Question: I am trying to create a custom web component with the following characteristics:
- '<li>''<ul>''<ol>'- '<li>''<li>'
I've been experimenting with CSS and polymer.dart, but right now I'm pretty much stuck. Is there any way to create such element using polymer.dart?
The current implementation renders like the following image:

Each box is an '<li>' element with an absolute coordinate. The boxes are currently positioned randomly, but what I really want to do is layout each box so they do not overlap each other.
The current problem is that I cannot measure the size of each child until they are actually rendered. I tried using hidden dummy elements to measure the size beforehand, but it seems polymer doesn't update the DOM until afterwards, so I can't even use dummy elements.
The current implementation can be found at <URL>.
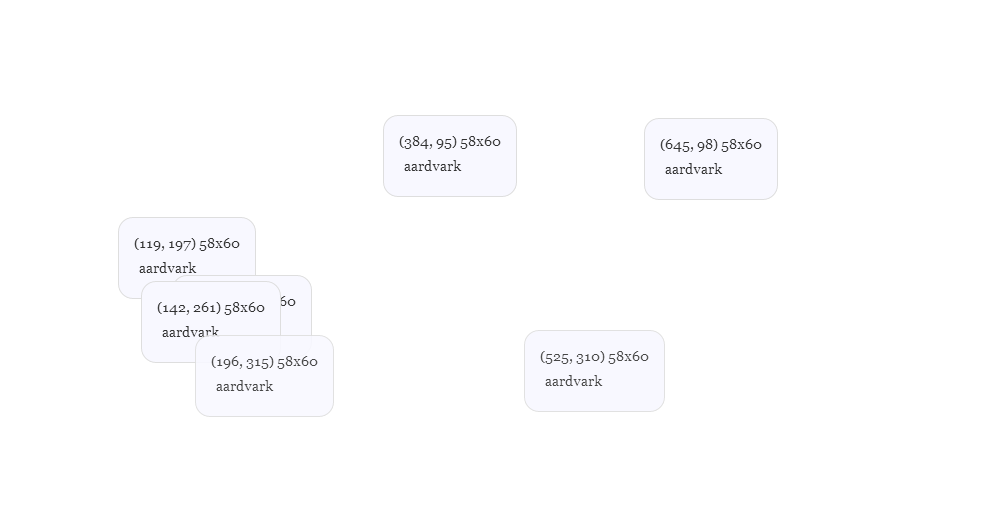
Answer: Thanks to Gunter, I was able to implement a custom '<ul>' (a '<ul>' wrapper web component to be precise) using 'MutationObserver' and it worked perfectly.
I made a sample project that demonstrates how I used 'MutationObserver' with Polymer.dart if anyone is intrested.
<URL>
In the sample, I used 'MutationObserver' like the following:
'''
@override
void enteredView() {
super.enteredView();
_root = shadowRoot.querySelector("#root");
// observe change of child elements for a 2 pass layout approach
var mo = new MutationObserver(onChildMutation);
mo.observe(_root, childList:true);
_observer = mo;
}
/// Called when a mutation occurs to the target element
void onChildMutation(List<MutationRecord> changes, MutationObserver observer) {
// layout children depending on its rendering size
int itemCount = 0;
int bounceBackDelta = bouncebacknum - 1;
int nextBounceBack = bounceBackDelta;
int xOffset = 0;
int yOffset = 0;
bool offsetRight = true;
for (var record in changes) {
var added = record.addedNodes;
var removed = record.removedNodes;
for (var a in added) {
if (!(a.nodeType == Node.ELEMENT_NODE && a is CustomListItem)) {
// ignore nodes expect for the one we want
continue;
}
var elem = a as CustomListItem;
var width = elem.clientWidth;
var height = elem.clientHeight;
// print("${width}x${height}");
var unit = "px";
if (elem.item.entered) {
// This item is already displayed
// so place the view at the same position
var l = "${elem.item.rect.left}${unit}";
var t = "${elem.item.rect.top}${unit}";
elem.style.left = l;
elem.style.top = t;
} else {
// This item is a new one.
// Layout the remark at a sufficient position
Rectangle<int> posRect;
if (offsetRight) {
posRect = new Rectangle<int>(xOffset,yOffset,width, height);
} else {
posRect = new Rectangle<int>(xOffset-width, yOffset, width, height);
}
var l = "${posRect.left}${unit}";
var t = "${posRect.top}${unit}";
elem.style.left = l;
elem.style.top = t;
elem.item.rect = posRect;
applyAnimation(elem, "fadein", 250);
elem.item.entered = true;
}
// update offset depending on direction
if (offsetRight) {
xOffset += width;
} else {
xOffset -= width;
}
// update bounceback state
if (offsetRight && itemCount == nextBounceBack) {
offsetRight = false;
xOffset -= width;
nextBounceBack += bounceBackDelta;
} else if (!offsetRight && itemCount == nextBounceBack) {
offsetRight = true;
xOffset += width;
nextBounceBack += bounceBackDelta;
}
yOffset += height;
itemCount++;
}
}
}
'''